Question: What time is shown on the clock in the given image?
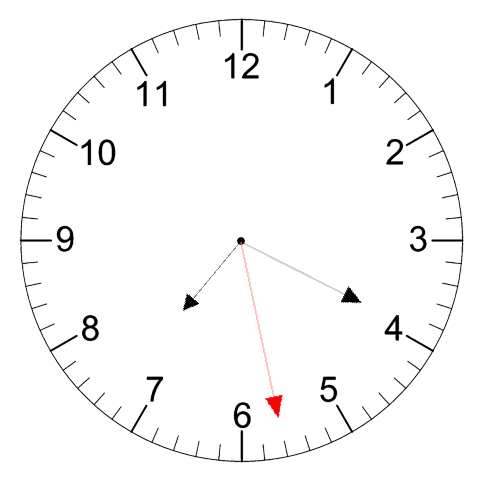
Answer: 07:19:28